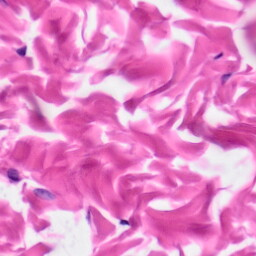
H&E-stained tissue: Skin